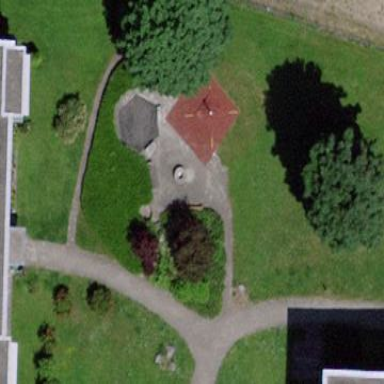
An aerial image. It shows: Playground area for leisure land.